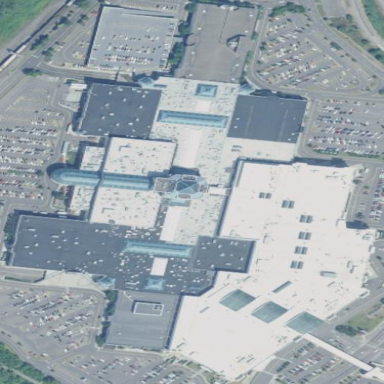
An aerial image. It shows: Retail building in mall.